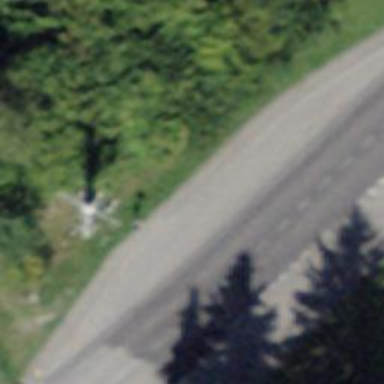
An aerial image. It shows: Bus stop along the road.